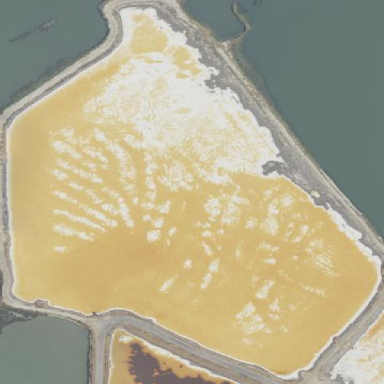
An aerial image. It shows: Salt pond.